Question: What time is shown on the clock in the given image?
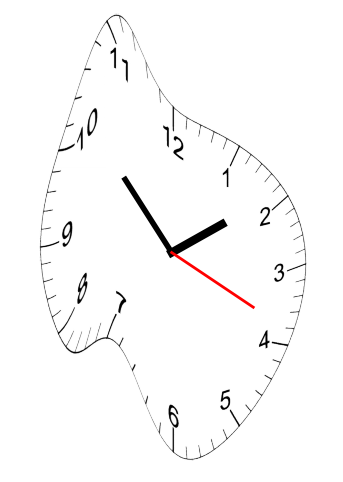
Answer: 01:52:19